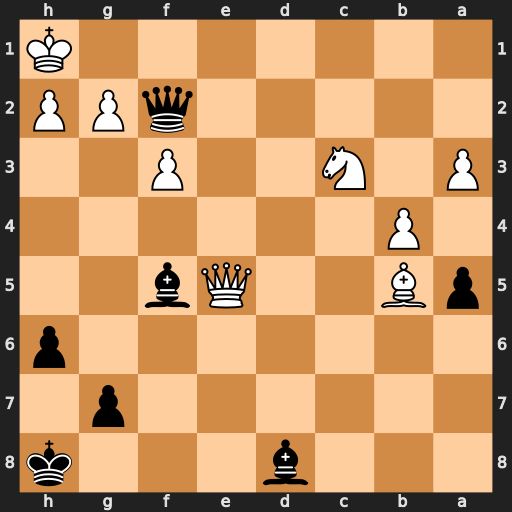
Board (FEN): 3b3k/6p1/7p/pB2Qb2/1P6/P1N2P2/5qPP/7K
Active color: b
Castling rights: -
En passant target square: -
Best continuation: Bb6 Qb8+ Kh7 Qxb6 Qxb6